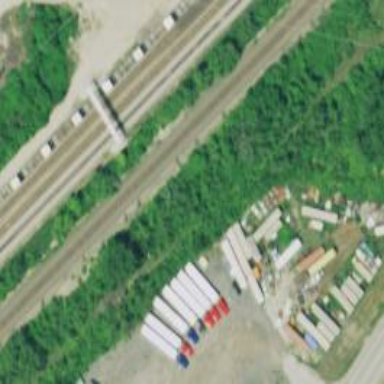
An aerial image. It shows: Railway tracks on embankment.